Question: I'm fairly new to Azure and I'm using Blob storage to store some binary images, but I can't seem to figure out how to programatically get my Azure storage endpoint URLs?
I am trying to render out some '' tags that render correctly locally using the simulator, or when deployed to my live Azure instance.
So for example if I launch my site locally it would render out as:
'''
<img src="http://127.0.0.1:10000/devstoreaccount1/uploads/image.jpg" />
'''
and when deployed to Azure it would render out as:
'''
<img src="http://example.blob.core.windows.net/uploads/image.jpg" />
'''
Obviously one way would be to just store it as a setting in my and files, but there must be a way to get this value programatically.

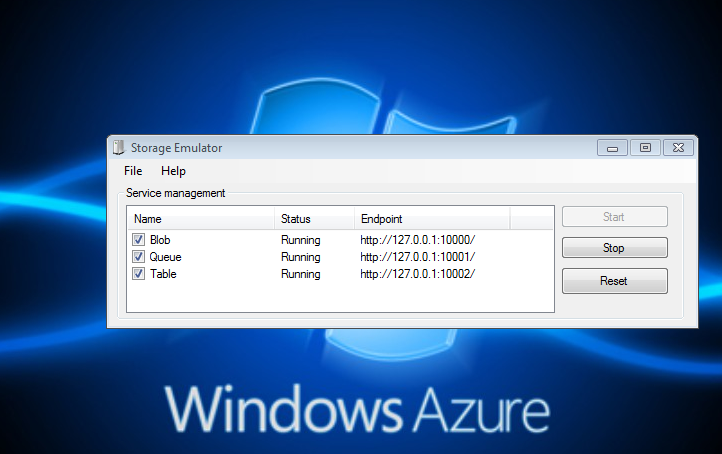
Answer: You're correct in that your connection strings should be stored in your configuration, and you can have different values for local and cloud. This is very simple to get at, programmatically:
First, make sure you set a config setting publisher during role startup:
'''
CloudStorageAccount.SetConfigurationSettingPublisher((configName, configSetter) => configSetter(RoleEnvironment.GetConfigurationSettingValue(configName)));
'''
Now just retrieve your storage account and pull the URL:
'''
var storageAccount = CloudStorageAccount.FromConfigurationSetting("MyStorage");
var urlBase = storageAccount.BlobEndpoint;
'''
At this point, you'd base your 'IMG' tags off 'urlBase'.